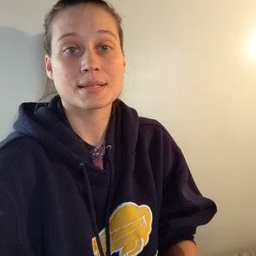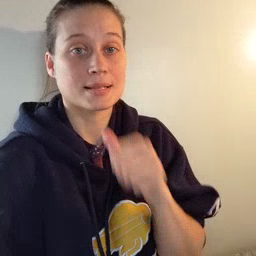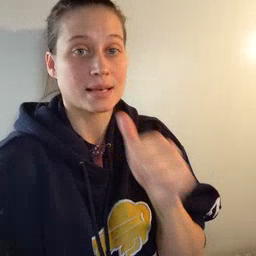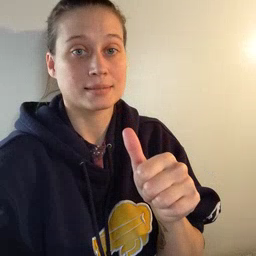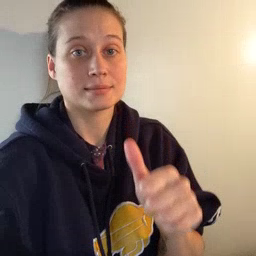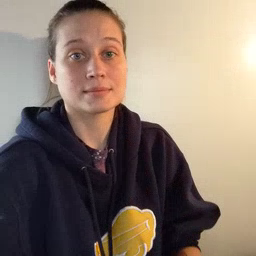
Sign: not